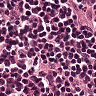
Metastatic tissue present: no